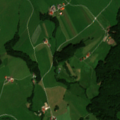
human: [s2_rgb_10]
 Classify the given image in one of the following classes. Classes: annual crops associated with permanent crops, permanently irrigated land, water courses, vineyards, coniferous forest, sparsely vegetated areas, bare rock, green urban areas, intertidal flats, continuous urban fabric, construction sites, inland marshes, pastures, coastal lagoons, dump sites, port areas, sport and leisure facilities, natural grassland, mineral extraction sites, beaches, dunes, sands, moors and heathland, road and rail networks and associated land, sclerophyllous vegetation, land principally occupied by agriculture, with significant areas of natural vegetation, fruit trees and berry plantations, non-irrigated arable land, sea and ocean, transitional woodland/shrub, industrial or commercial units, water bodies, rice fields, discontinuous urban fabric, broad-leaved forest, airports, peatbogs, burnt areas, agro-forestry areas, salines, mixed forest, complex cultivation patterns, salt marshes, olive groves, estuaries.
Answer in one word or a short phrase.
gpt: pastures, land principally occupied by agriculture, with significant areas of natural vegetation, mixed forest